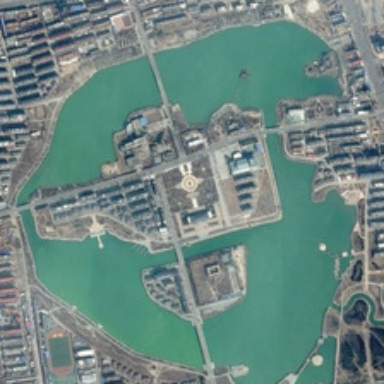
A large pond with two islands is in a park surrounded by many buildings .